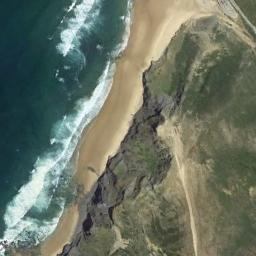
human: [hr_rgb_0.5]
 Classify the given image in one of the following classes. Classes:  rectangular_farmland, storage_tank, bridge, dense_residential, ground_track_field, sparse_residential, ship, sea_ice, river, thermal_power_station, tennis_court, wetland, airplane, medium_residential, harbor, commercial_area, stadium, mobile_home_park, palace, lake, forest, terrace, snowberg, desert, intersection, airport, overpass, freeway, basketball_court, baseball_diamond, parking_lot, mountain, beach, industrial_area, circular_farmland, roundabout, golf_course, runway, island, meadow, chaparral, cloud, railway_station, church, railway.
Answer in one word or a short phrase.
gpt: beach